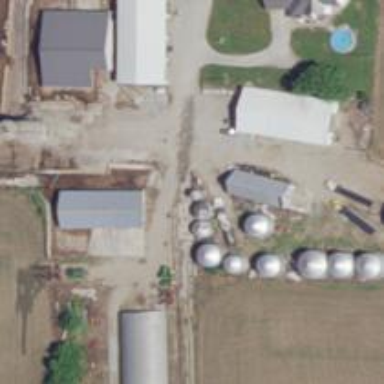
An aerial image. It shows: Silo.